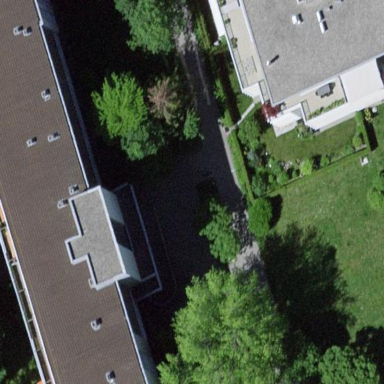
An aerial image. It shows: Image showing building with apartments.